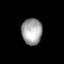
Tissue: lung
Cell type: Epithelial cells
Senescence score: 0.2078
Nuclear area (px): 527
Mean DAPI intensity: 162.37